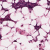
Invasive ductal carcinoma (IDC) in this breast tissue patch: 1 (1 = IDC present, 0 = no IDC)